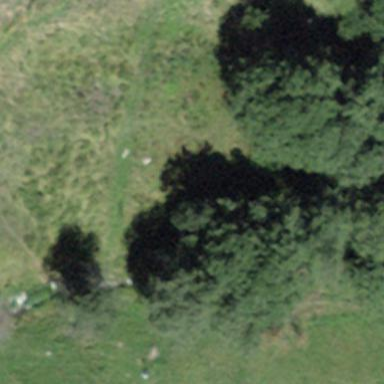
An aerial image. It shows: Forest area.